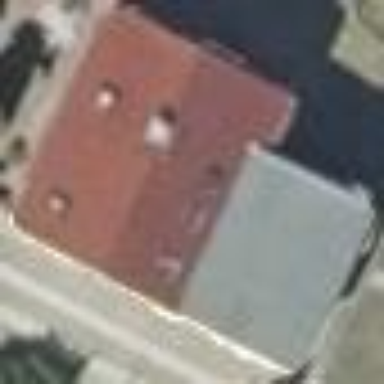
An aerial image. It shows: Grey house with flat roof.